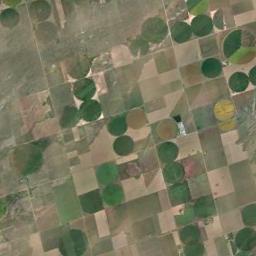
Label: circular_farmland